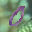
Label: 0